Question: I'm using <URL>
I can create a form dialog using jquery. but I don't know how to popup dialog near the clicked date and keep page background active.

How can I create a form dialog like this ?
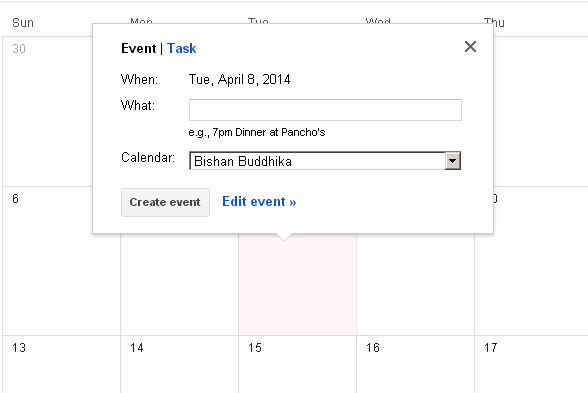
Answer: You can hook into the 'dayClick' callback, and use the 'jsEvent' to position the jQuery UI dialog above the position where the mouse was clicked.
E.g.
'''
$('#calendar').fullCalendar({
dayClick: function(date, allDay, jsEvent, view) {
$("#dialog").dialog("option", "position", {
my: "bottom-10",
of: jsEvent
});
$("#dialog").dialog("open");
}
});
'''
(Documentation for 'dayClick': <URL>
For making sure that the background doesn't turn grey, you can set the 'modal' option of the jQuery UI dialog to 'false':
'''
$("#dialog").dialog({ modal: false });
'''